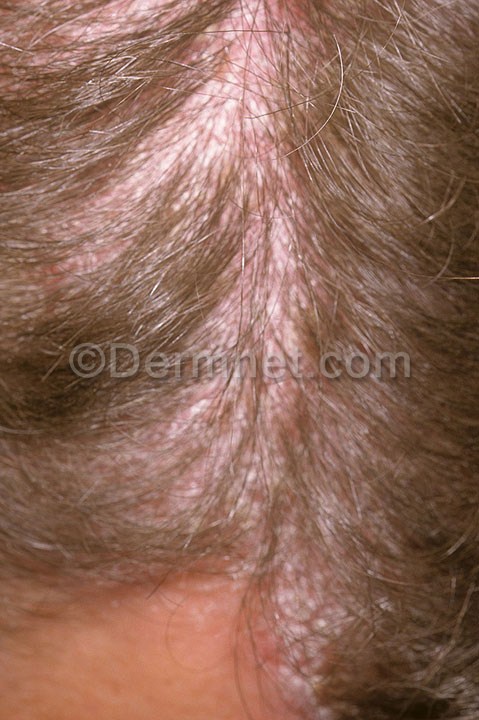
Disease: Psoriasis pictures Lichen Planus and related diseases